Question: I am working on a project where I want to insert login info programatically. Below is my code and the window image in which I want to add login info.
'''
'Reference: Microsoft HTML Library
'Control: Webbrowser Control
Dim HTML As HTMLDocument
Dim HTMLI As HTMLInputElement
Dim uName, uPass As String
Private Sub form_load()
WebBrowser1.resizable = True
WebBrowser1.navigate "http://<any website name>"
Call autologin
End Sub
Sub autologin()
On Error Resume Next
uName = "user"
uPass = "password"
Set HTML = WebBrowser1.document
For Each HTMLI In HTML.getElementsByTagName("input")
If HTMLI.Name = "Login" Then
HTMLI.Value = uName
End If
If HTMLI.Type = "password" Then
HTMLI.Value = uPass
End If
If HTMLI.Type = "ok" Then
HTMLI.Click
End If
Next
End Sub
'''

In above code I stuck in this login window
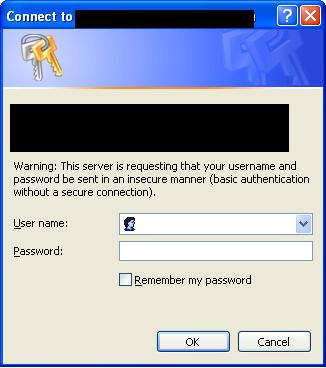
Answer: There are a few things wrong with this. For a start, you aren't giving the web page a chance to load. Execute AutoLogin() in the web browser's DocumentComplete event. Also, if the ok button is not at the end of the collection of INPUT tags, then you might submit the form without all the data.
Here's my take on the code you have shown us:
'''
Option Explicit
Private Const m_sURI As String = "http://<any website name>"
Private Sub Form_Load()
WebBrowser1.Resizable = True
WebBrowser1.Navigate m_sURI
End Sub
Sub autologin()
Dim HTML As HTMLDocument
Dim HTMLI As HTMLInputElement
Dim inputButton As HTMLInputElement
Dim uName As String
Dim uPass As String
On Error GoTo ErrorHandler:
uName = "user"
uPass = "password"
Set HTML = WebBrowser1.Document
For Each HTMLI In HTML.getElementsByTagName("input")
If HTMLI.Name = "Login" Then
HTMLI.Value = uName
End If
Select Case HTMLI.Type
Case "password"
HTMLI.Value = uPass
Case "ok"
' Save the ok reference so we can use it later.
Set inputButton = HTMLI
End Select
Next HTMLI
If inputButton Is Nothing Then
MsgBox "Ok button not found."
Else
inputButton.Click
End If
Exit Sub
ErrorHandler:
' Handle error ...
End Sub
Private Sub WebBrowser1_DocumentComplete(ByVal pDisp As Object, URL As Variant)
If URL = m_sURI Then
autologin
End If
End Sub
'''